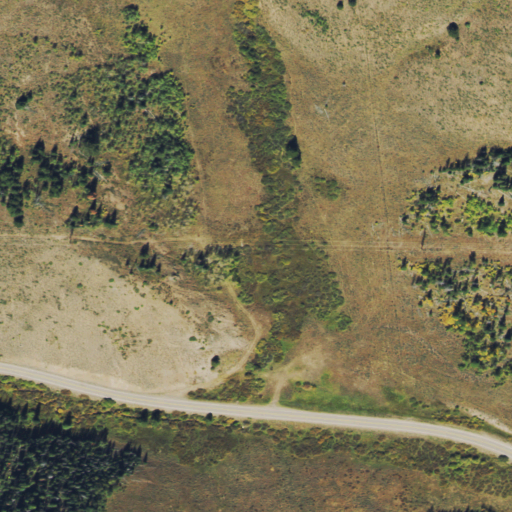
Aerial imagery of valley in Colorado named Deadman Gulch containing shrub, woody wetlands, evergreen forest, deciduous forest, open development, low intensity development, herbaceous wetlands, and grassland